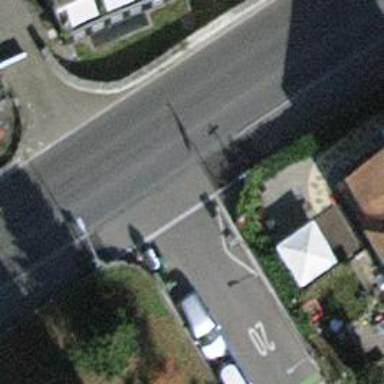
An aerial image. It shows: Unmarked crossing with traffic calming table.